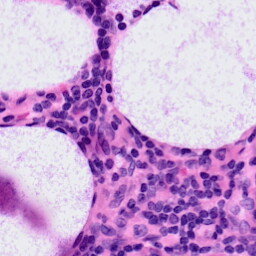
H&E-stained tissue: LymphNode